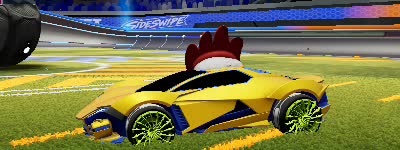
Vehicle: werewolf